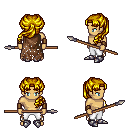
a pixel art fantasy rpg character, male body template, human, tanned skin, brown tattered cape, white pants, blonde princess hairstyle, leather bracers, metal boots, spear, four views (front, back, left, right), 2x2 character sprite sheet, small pixel art, hard edges, no anti-aliasing